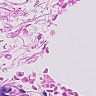
Metastatic tissue present: no